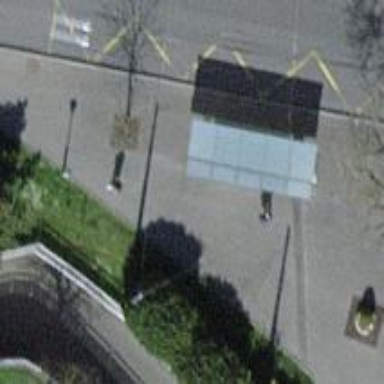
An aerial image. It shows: Bicycle rental facility.